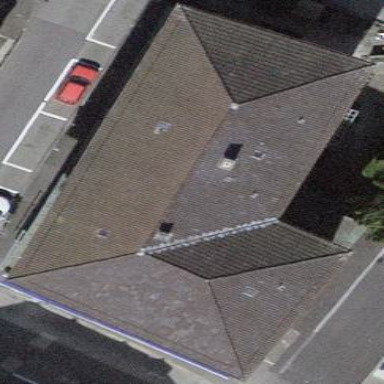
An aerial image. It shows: Hipped roof on apartment building.